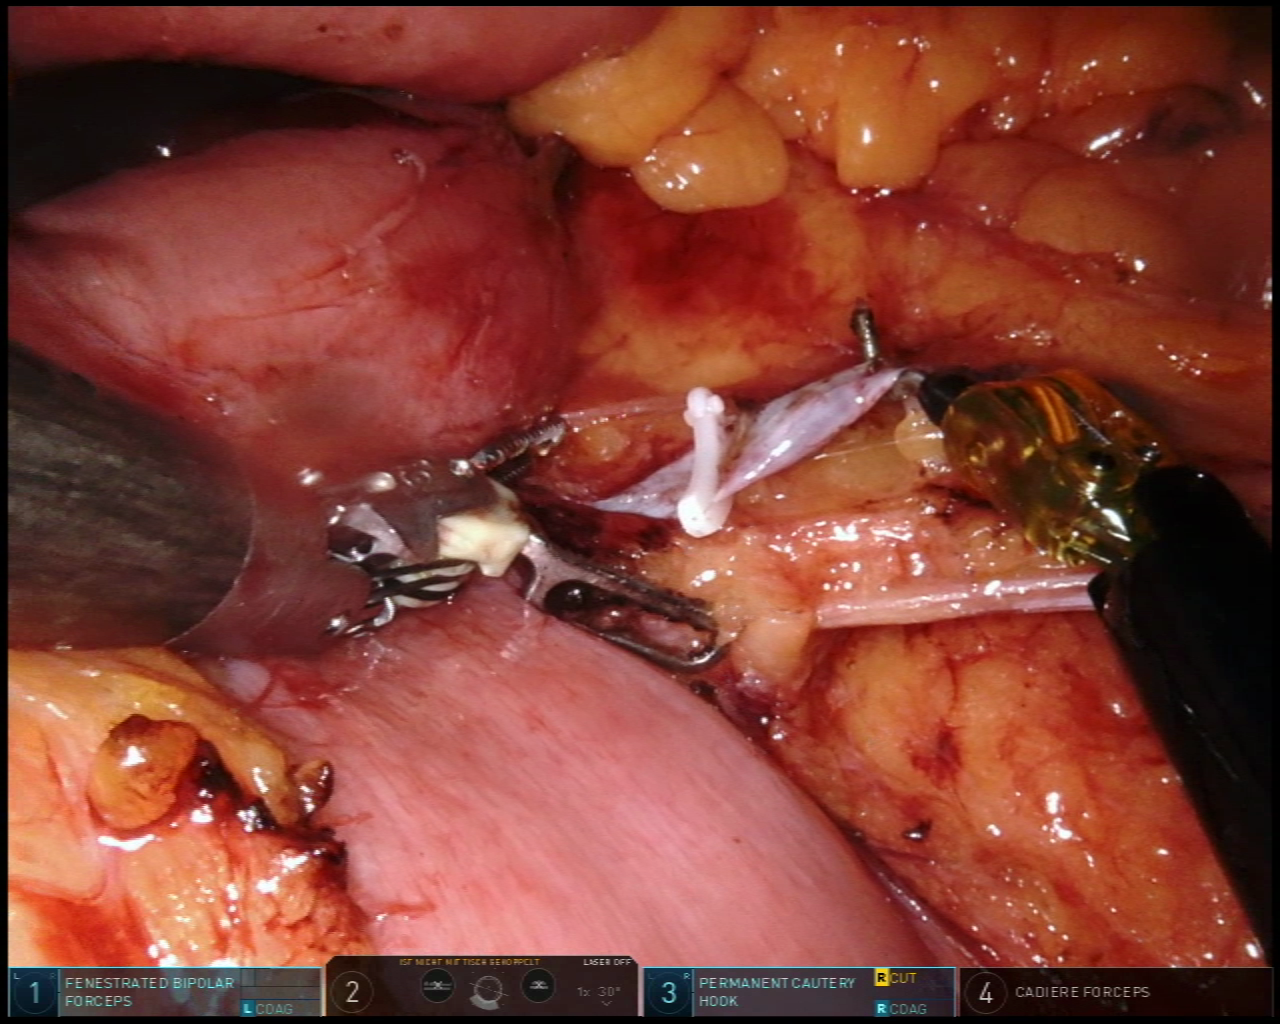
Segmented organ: intestinal_veins
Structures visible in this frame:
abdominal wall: no
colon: yes
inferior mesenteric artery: no
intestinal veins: yes
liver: no
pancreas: no
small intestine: yes
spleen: no
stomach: no
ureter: no
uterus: no
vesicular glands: no